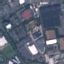
Land use / land cover: Industrial